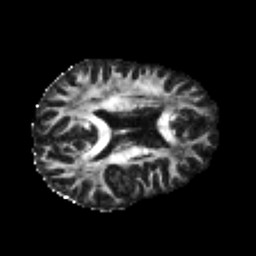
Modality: FA
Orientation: axial
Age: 35
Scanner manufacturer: philips
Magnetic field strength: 3 T
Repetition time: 8.6 s
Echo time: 0.127 s